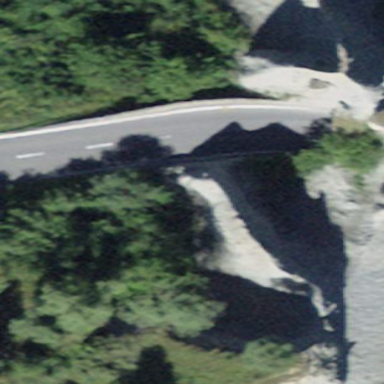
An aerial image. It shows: Cliff in nature.